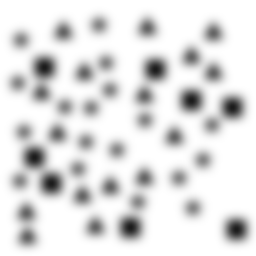
Squares: 8
Triangles: 16
Stars: 18
Total shapes: 42